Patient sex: F
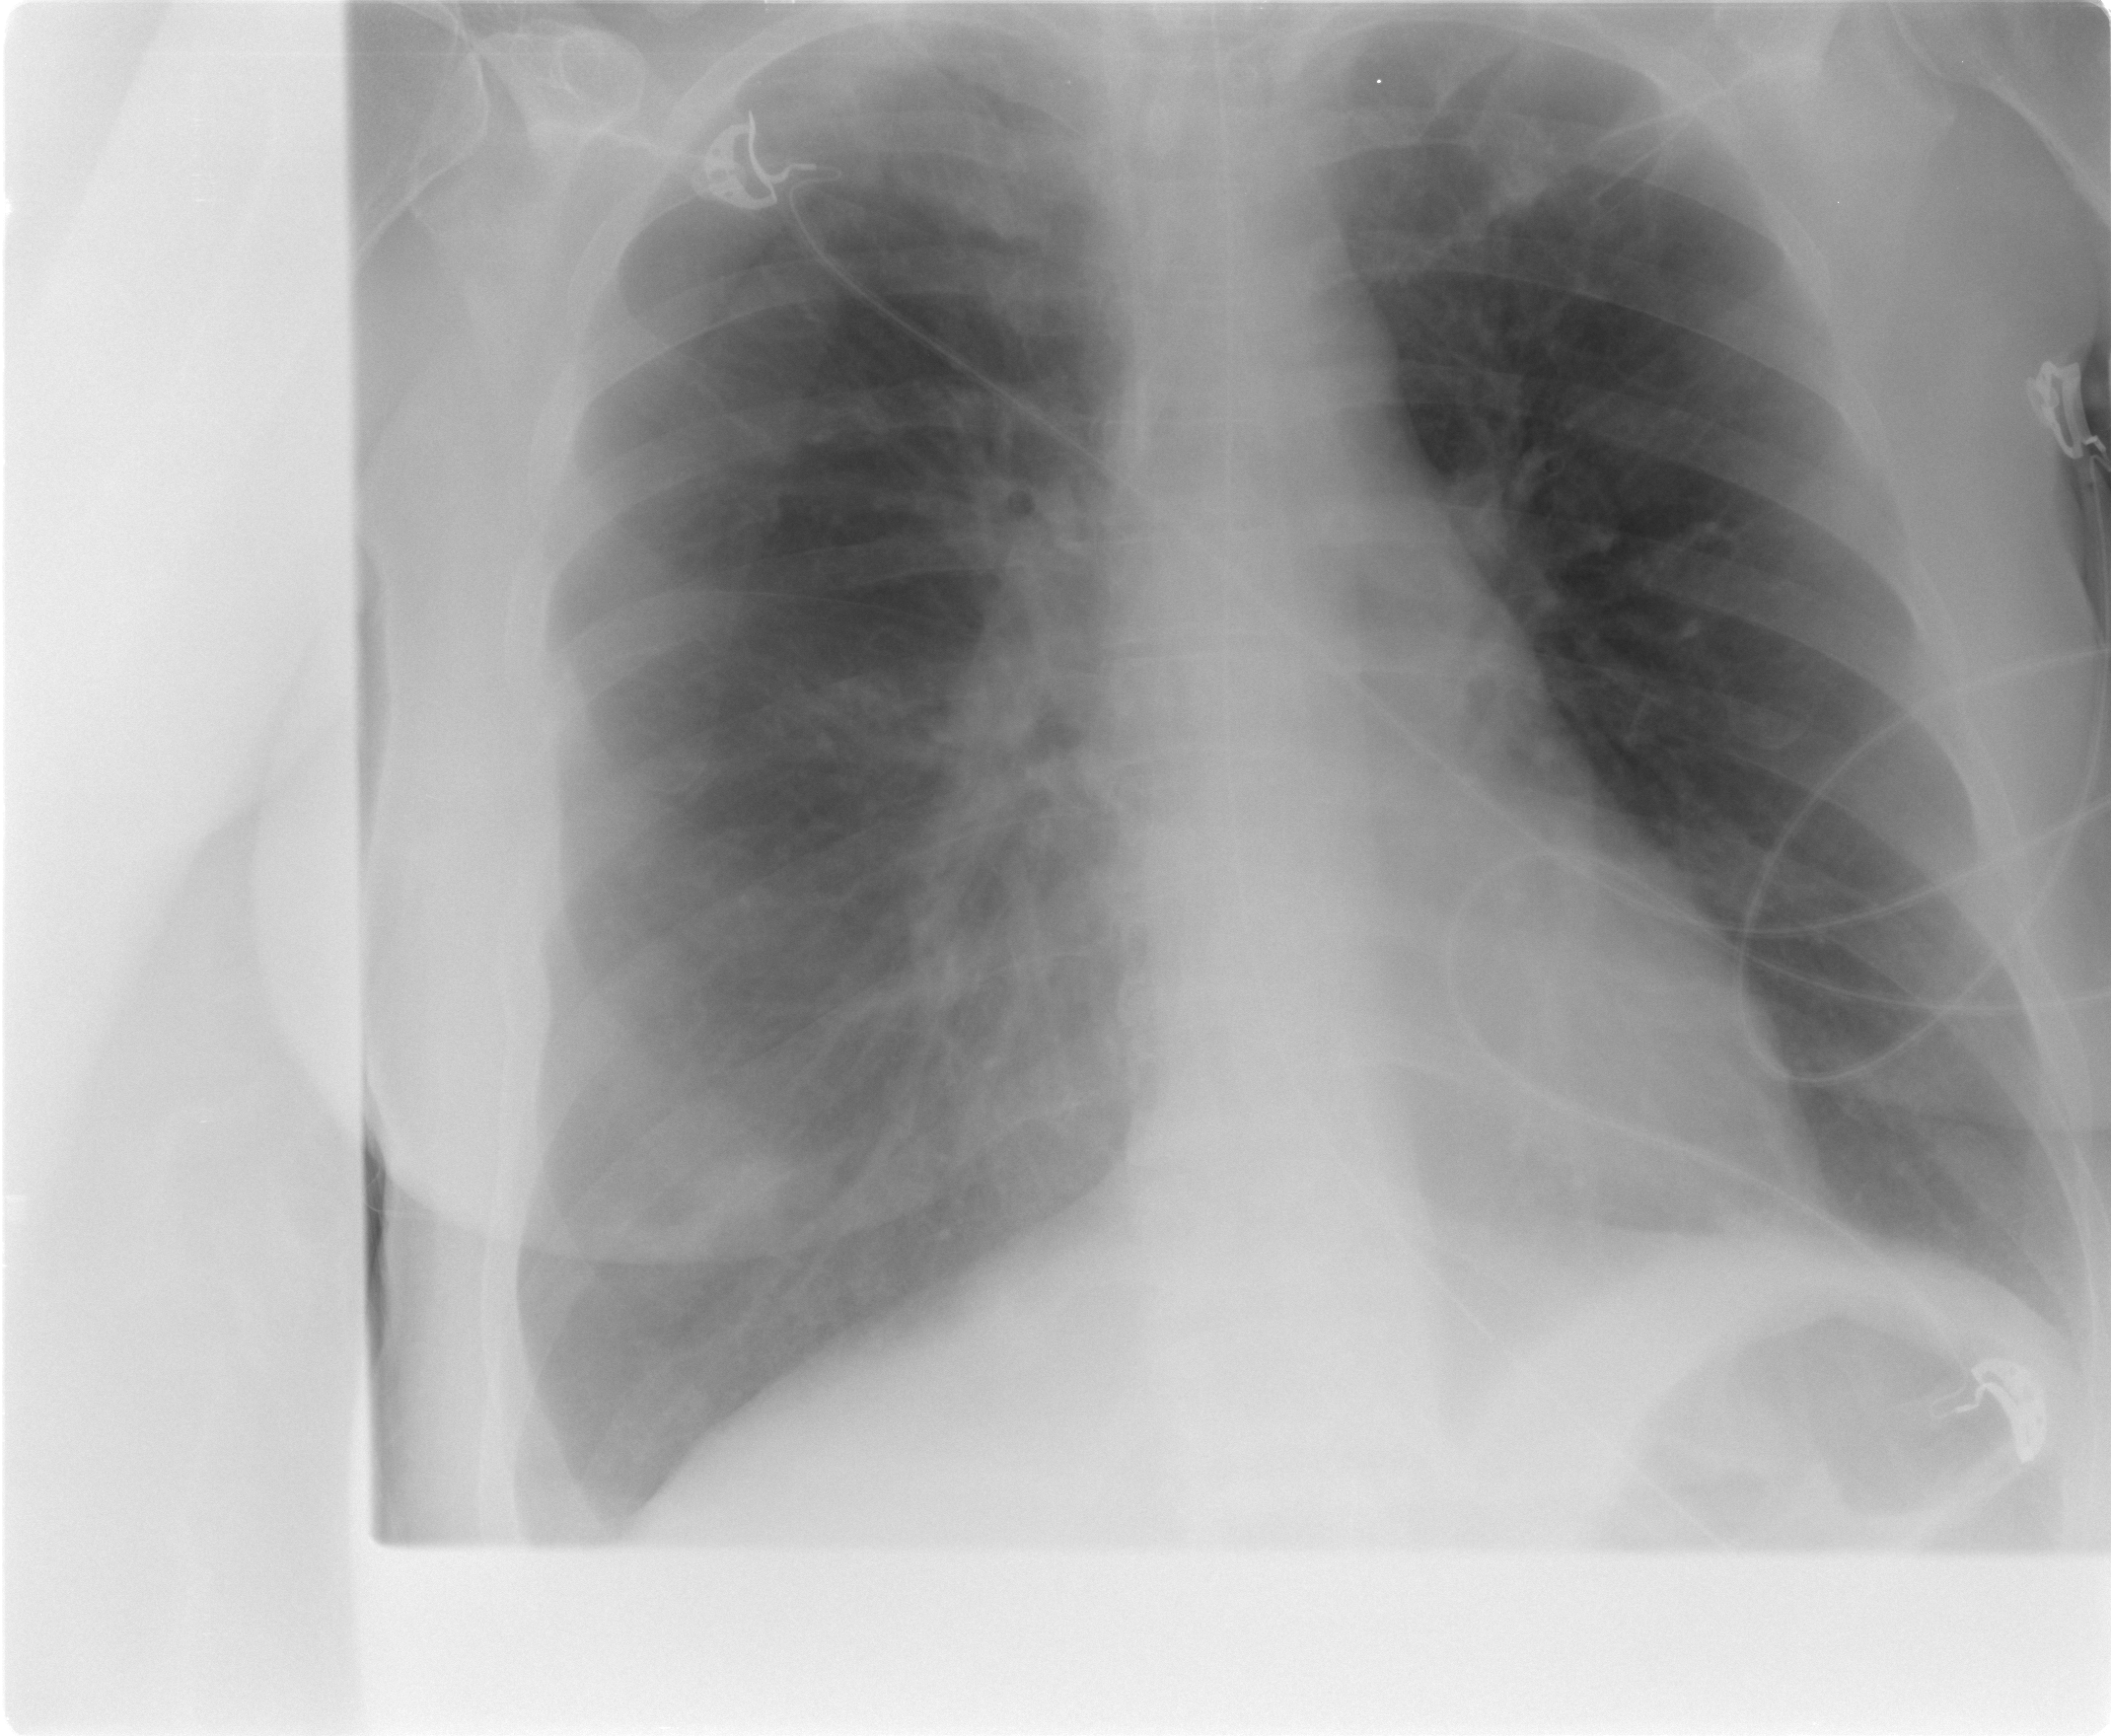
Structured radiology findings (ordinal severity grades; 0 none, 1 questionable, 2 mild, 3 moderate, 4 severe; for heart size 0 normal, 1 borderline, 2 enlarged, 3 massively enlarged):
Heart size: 0
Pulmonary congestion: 0
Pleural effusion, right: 0
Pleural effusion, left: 0
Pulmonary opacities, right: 1
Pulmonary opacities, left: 0
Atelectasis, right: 0
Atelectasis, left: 0